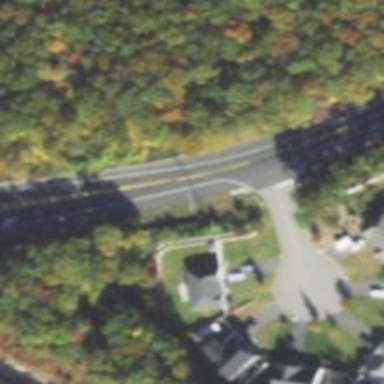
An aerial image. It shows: Secondary road with asphalt surface.